Question: I have a set of data that looks like this:
'''
col1 col2 col3 col4 cr
84 88.242 9.833 4.194 A
94 107.571 10.917 3.708 B
188 240.288 16.917 6.333 A
245 371.005 22.333 10.389 A
114 131.599 9.167 4.25 A
71 100.751 8.167 3 B
118 138.543 11.167 4.278 A
162 203.435 14.667 6.444 B
123 152.032 12.167 4.639 B
115 126.945 11.667 5.056 A
125 134.178 10 4.639 B
119 138.926 9.5 4.222 A
106 129.19 9.833 3.833 A
146 162.319 9.833 4.118 A
'''
I've tried plotting the data using simple 'barplot' command but its not giving the graph I actually want. I am looking to generate a plot of lets say 10 bars for each column (each bar would represent a range, for example 0-20, 20-40 and so on), having the 'X' axis as the 'column values', the 'Y' axis as '% frequency' (of 'A' and 'B'). 'A and B stacked' in different colors (please note that the height of the bars has to be the same, since the Y axis is the % frequency).
This is what I am looking to generate

1 bar per column... any idea what command i should use for this.
(please ignore the axes names in the photo, it is just a photo i found on google, representing what i need)
Thanks,
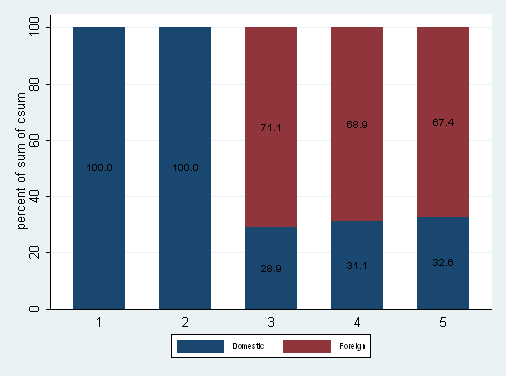
Answer: Please try to post your data in an easy to copy-and-paste format, like I've done below:
'''
mydata <- structure(list(col1 = c(84L, 94L, 188L, 245L, 114L, 71L, 118L,
162L, 123L, 115L, 125L, 119L, 106L, 146L), col2 = c(88.242, 107.571,
240.288, 371.005, 131.599, 100.751, 138.543, 203.435, 152.032,
126.945, 134.178, 138.926, 129.19, 162.319), col3 = c(9.833,
10.917, 16.917, 22.333, 9.167, 8.167, 11.167, 14.667, 12.167,
11.667, 10, 9.5, 9.833, 9.833), col4 = c(4.194, 3.708, 6.333,
10.389, 4.25, 3, 4.278, 6.444, 4.639, 5.056, 4.639, 4.222, 3.833,
4.118), cr = structure(c(1L, 2L, 1L, 1L, 1L, 2L, 1L, 2L, 2L,
1L, 2L, 1L, 1L, 1L), .Label = c("A", "B"), class = "factor")), .Names = c("col1",
"col2", "col3", "col4", "cr"), class = "data.frame", row.names = c(NA,
-14L))
'''
Now. to address your question. You need to first 'aggregate' the data, then convert it to a 'matrix', then calculate each value in the matrix as a proportion to the total in that column (using 'prop.table'):
'''
mydataAgg <- aggregate(cbind(col1, col2, col3, col4) ~ cr, mydata, sum)
mydata2 <- as.matrix(mydata1[-1])
rownames(mydata2) <- mydataAgg[[1]]
mydata2
# col1 col2 col3 col4
# A <PHONE>.057 110.250 46.673
# B 575 697.967 55.918 22.430
prop.table(mydata2, 2)
# col1 col2 col3 col4
# A <PHONE> <PHONE> <PHONE> <PHONE>
# B <PHONE> <PHONE> <PHONE> <PHONE>
'''
Plotting is then easy:
'''
barplot(prop.table(mydata2, 2))
'''
Or, with colors:
'''
barplot(prop.table(mydata2, 2), col = c("slateblue", "palevioletred"))
'''

Hmmm. Not the most interesting plot, but I guess definitely a clear pattern in proportions....
---
## lattice
@Arun showed the 'ggplot2' solution in the name of completeness, but if that's the case, then we should at least add 'barchart' from "lattice". ;)
For this, we need to transpose the output of 'prop.table(mydata2, 2)' that we calculated earlier:
'''
barchart(t(prop.table(mydata2, 2)), stack = TRUE, horizontal = FALSE)
'''
Here's the result: